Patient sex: M
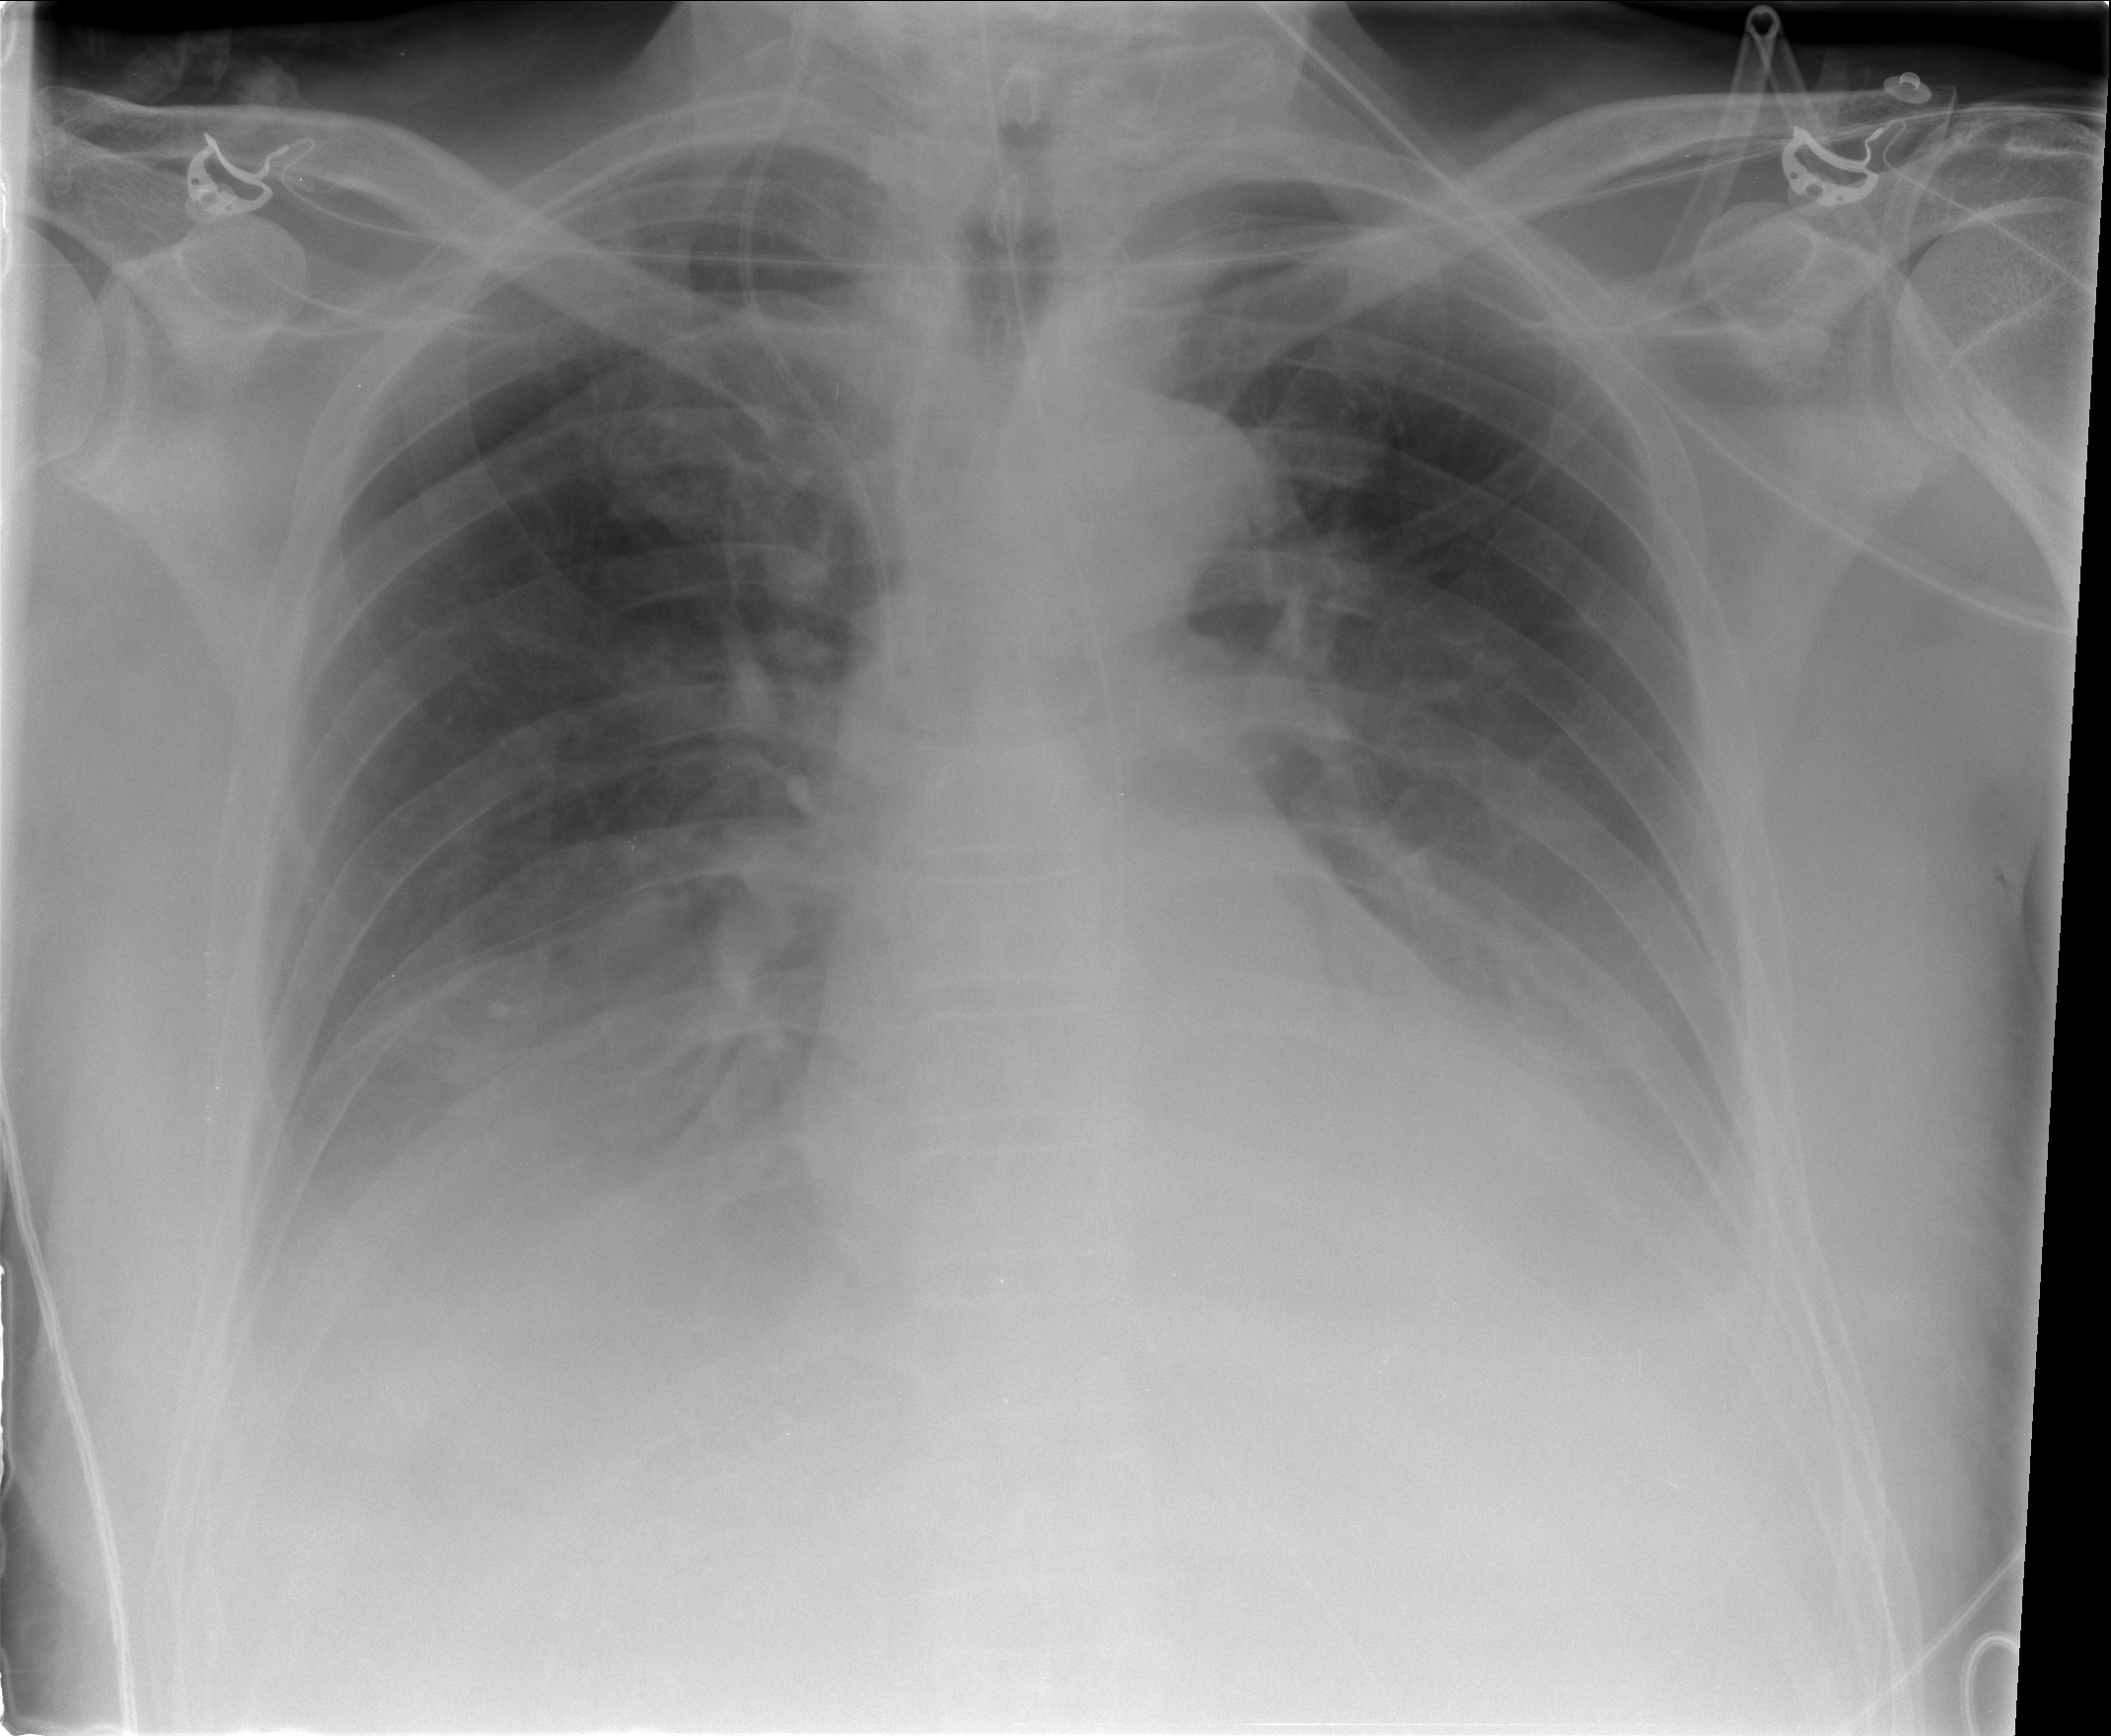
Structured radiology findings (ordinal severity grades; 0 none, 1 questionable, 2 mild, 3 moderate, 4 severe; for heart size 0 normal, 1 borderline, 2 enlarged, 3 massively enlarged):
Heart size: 0
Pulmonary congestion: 0
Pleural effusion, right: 3
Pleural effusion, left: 3
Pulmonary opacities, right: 0
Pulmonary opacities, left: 0
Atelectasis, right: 2
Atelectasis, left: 2